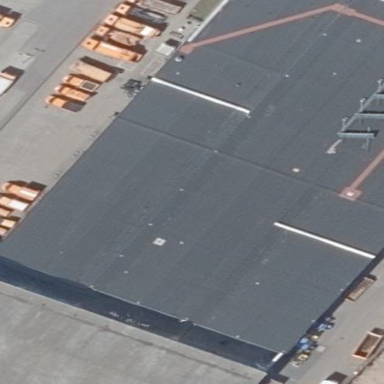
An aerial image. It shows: Industrial building.